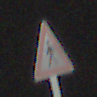
Verkehrszeichen: FussgaengerRechts
Umgebung: Outdoor, Suburban
Tageszeit: MorningAfternoon
Wetter: Clear
Licht: Natural
Jahreszeit: NotSpecified
Kontrast: HighContrast